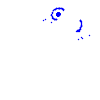
Particle: electron